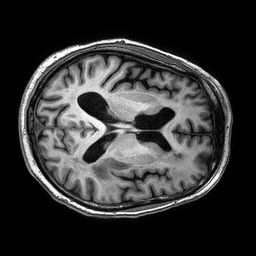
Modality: T1w
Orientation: axial
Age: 63
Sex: male
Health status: ill
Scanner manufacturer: philips
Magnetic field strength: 3 T
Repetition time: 0.006603 s
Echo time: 0.00298 s